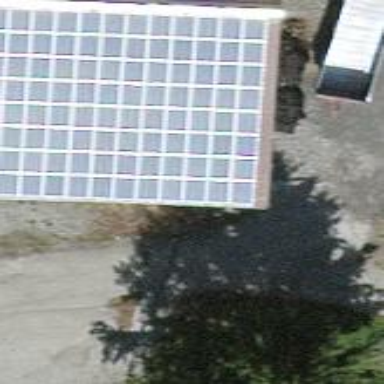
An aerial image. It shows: Solar power generator utilizing photovoltaic technology with solar photovoltaic panels.